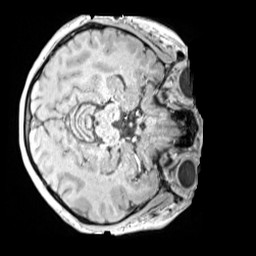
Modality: MP2RAGE
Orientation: axial
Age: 12
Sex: female
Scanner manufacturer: siemens
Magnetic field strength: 3 T
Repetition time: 4 s
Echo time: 0.00299 s